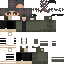
A female human skin with medium skin, wearing brown long hair dressed in a blue hoodie and black pants, featuring a closed mouth.